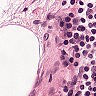
Metastatic tissue present: no